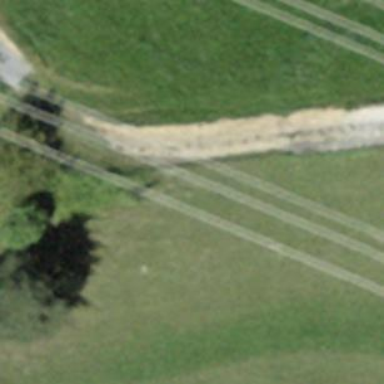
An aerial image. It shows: Track with ground surface of grade3.